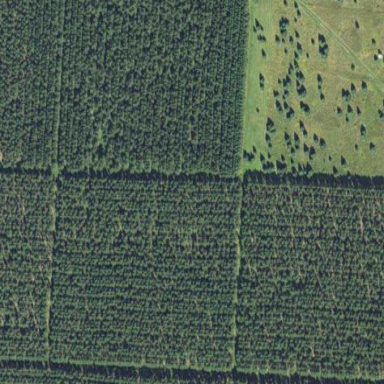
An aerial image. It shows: Evergreen needle-leaved forest.